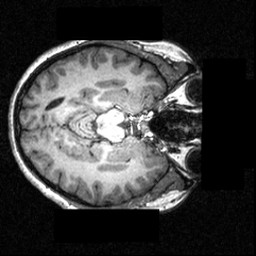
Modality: T1w
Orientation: axial
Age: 18
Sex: female
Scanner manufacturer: siemens
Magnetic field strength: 3.951 T
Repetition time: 1.5 s
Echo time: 0.00335 s